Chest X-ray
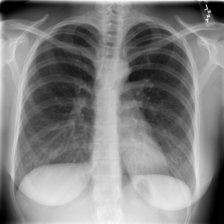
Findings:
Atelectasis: negative
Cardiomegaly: negative
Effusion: negative
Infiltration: negative
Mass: negative
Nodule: negative
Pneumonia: negative
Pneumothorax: negative
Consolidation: negative
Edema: negative
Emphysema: negative
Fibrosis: negative
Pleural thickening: negative
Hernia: negative